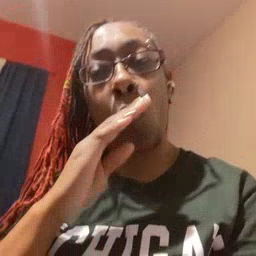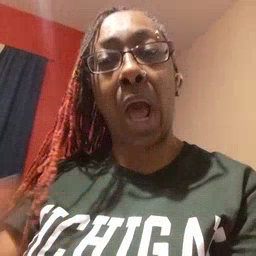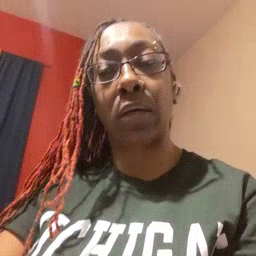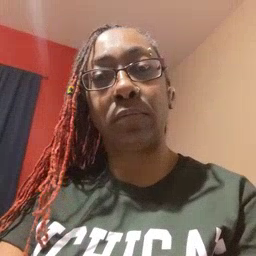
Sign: quiet